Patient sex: M
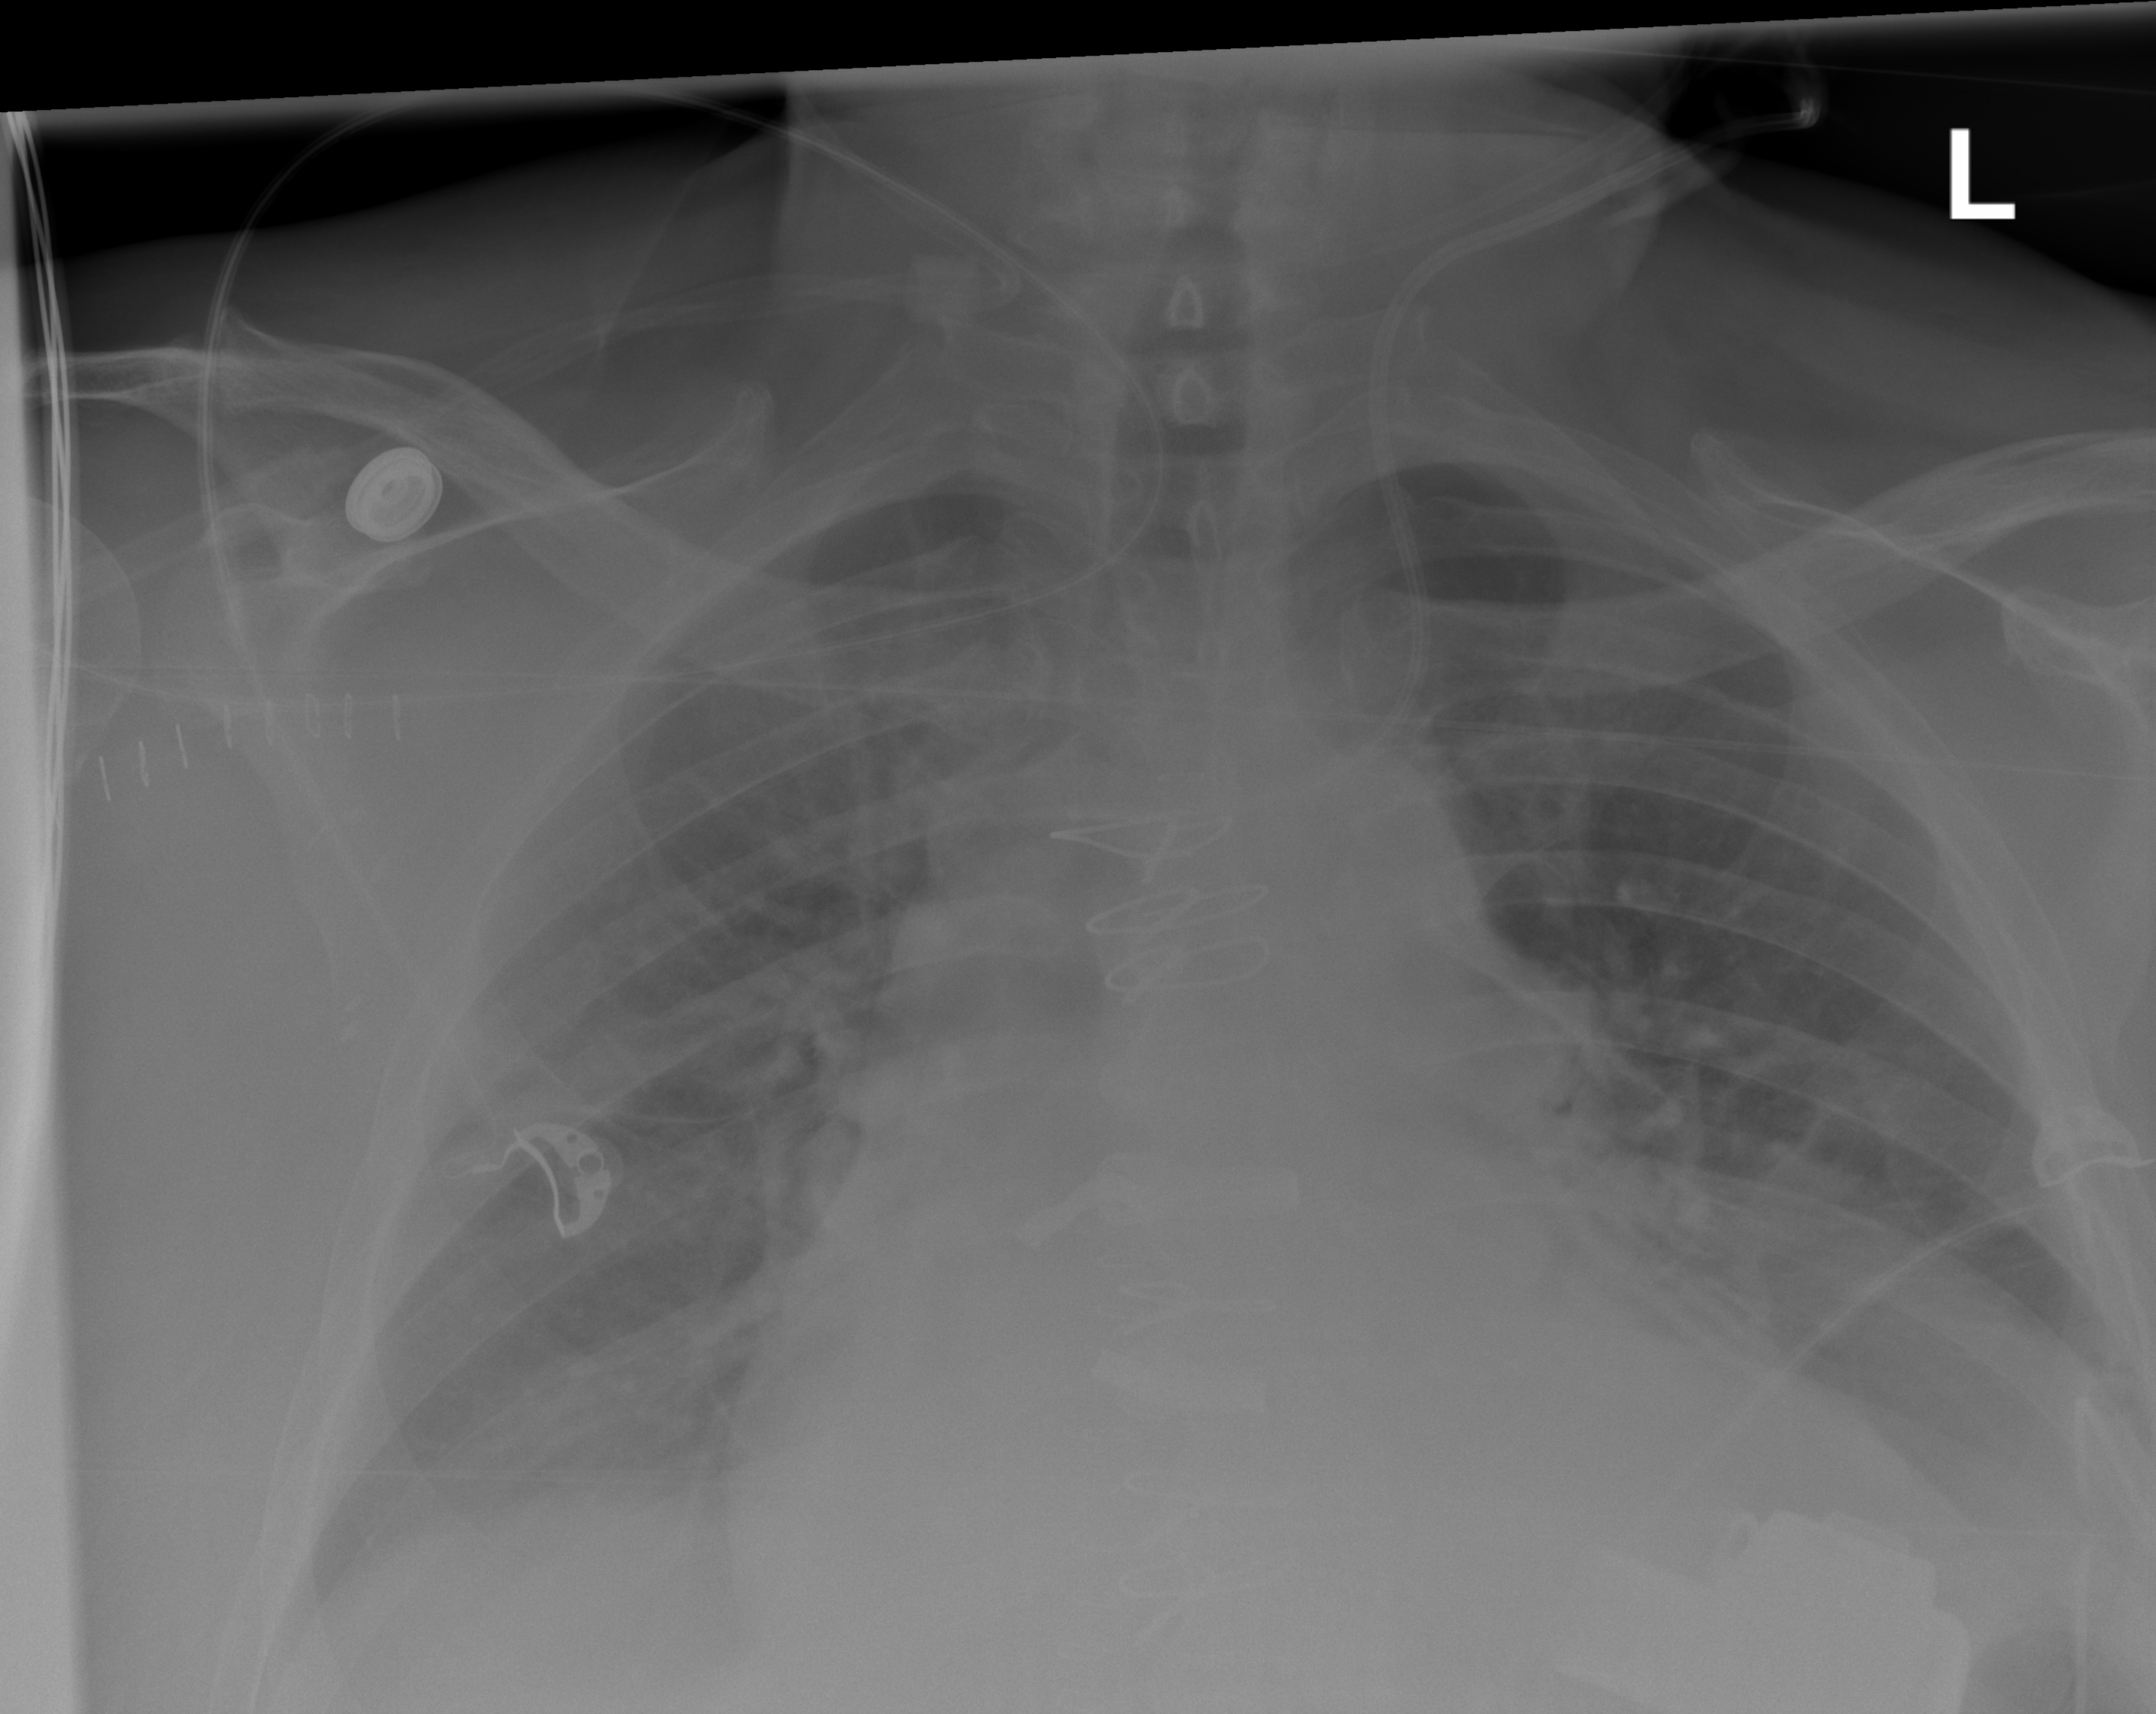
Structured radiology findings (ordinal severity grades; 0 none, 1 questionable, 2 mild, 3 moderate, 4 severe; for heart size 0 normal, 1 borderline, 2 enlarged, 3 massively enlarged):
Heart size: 2
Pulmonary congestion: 2
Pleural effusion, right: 2
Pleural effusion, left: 1
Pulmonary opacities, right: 2
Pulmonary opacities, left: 0
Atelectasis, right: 2
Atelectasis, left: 2